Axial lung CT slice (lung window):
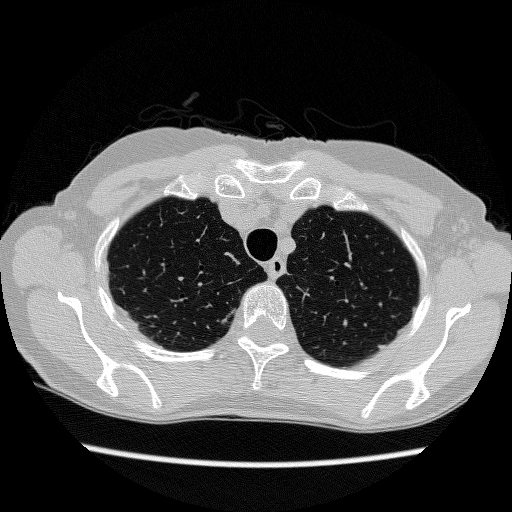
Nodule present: no